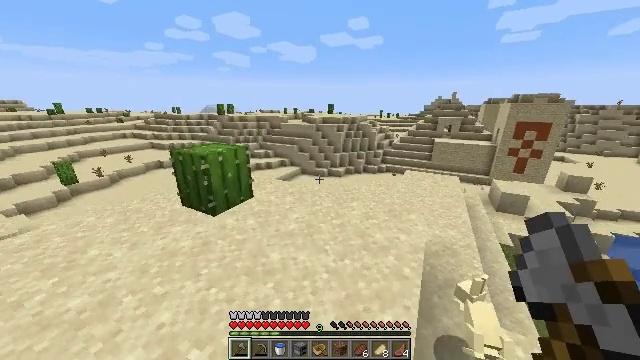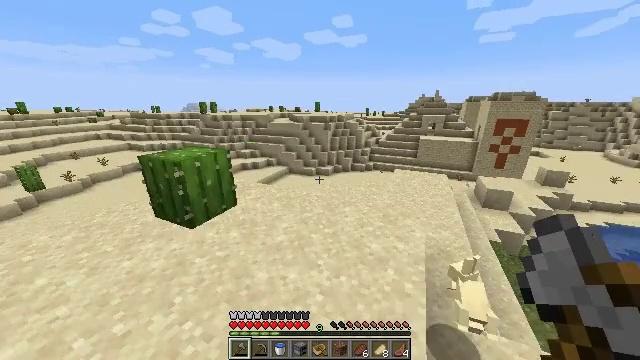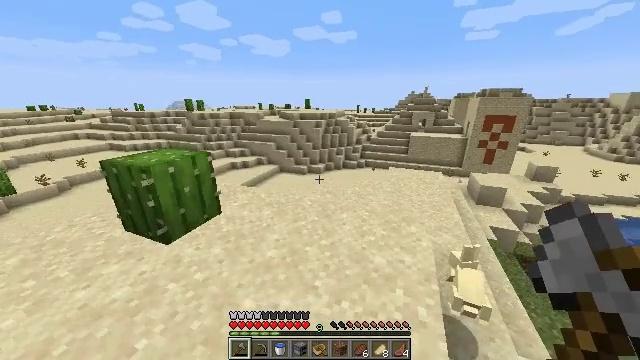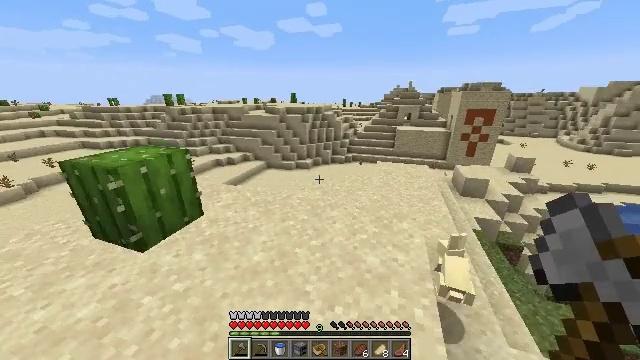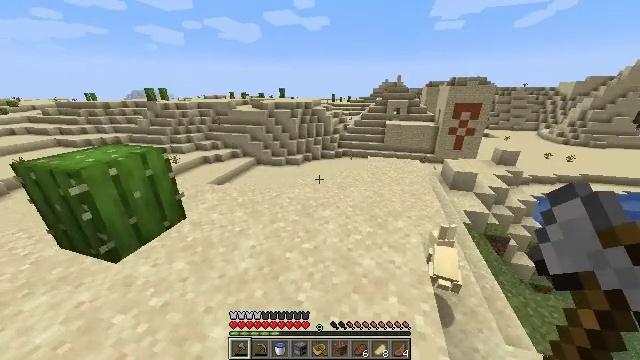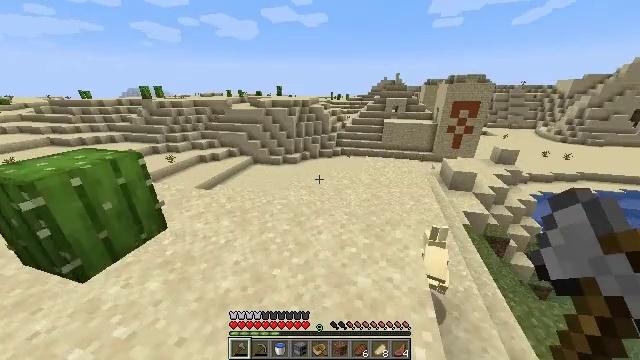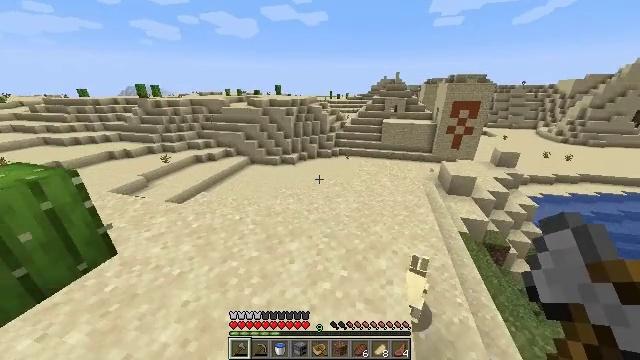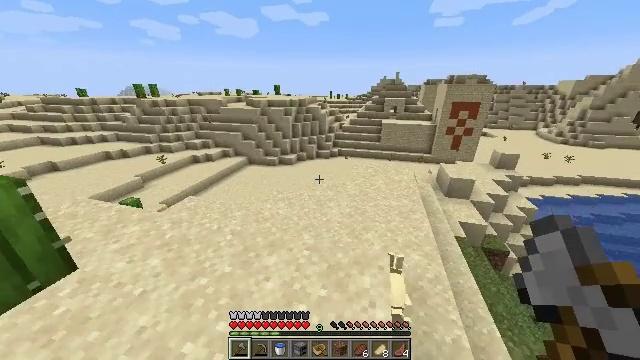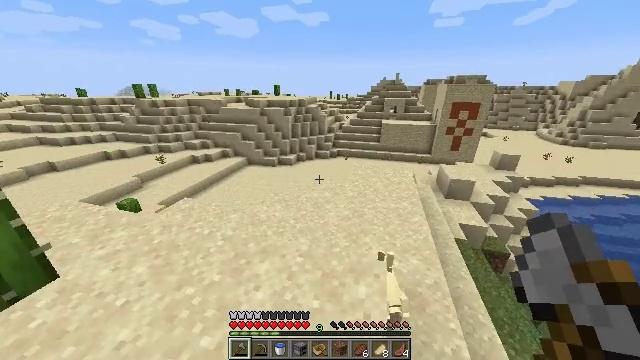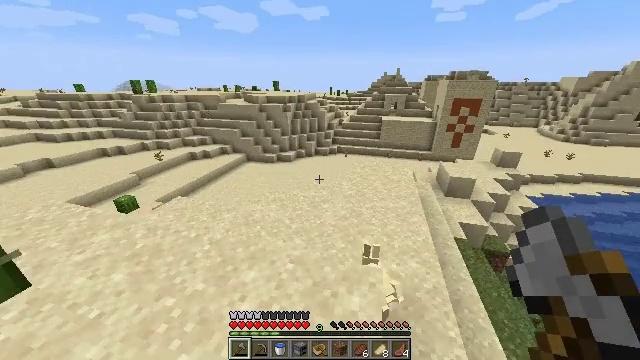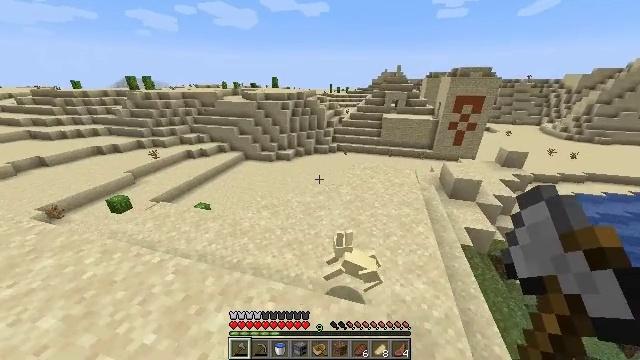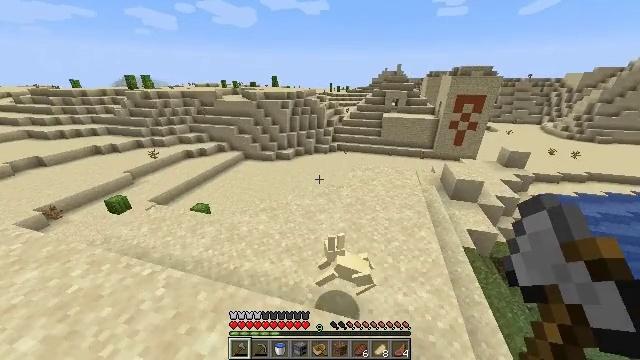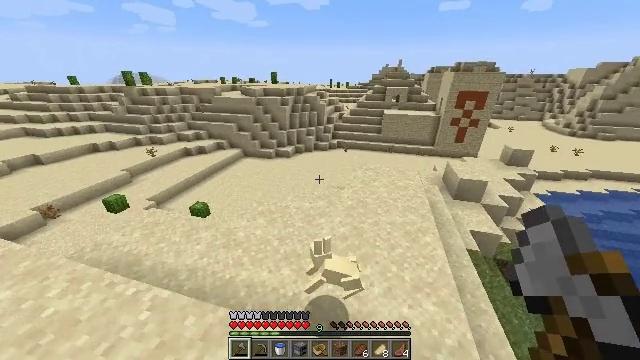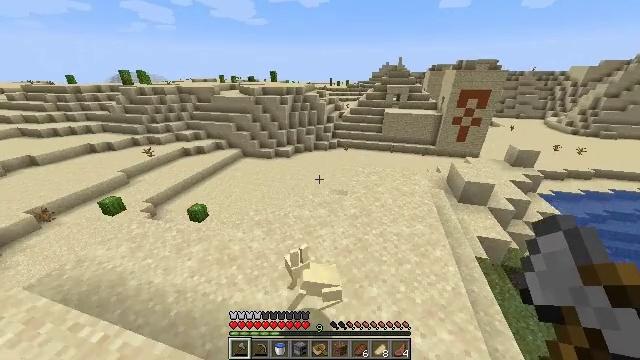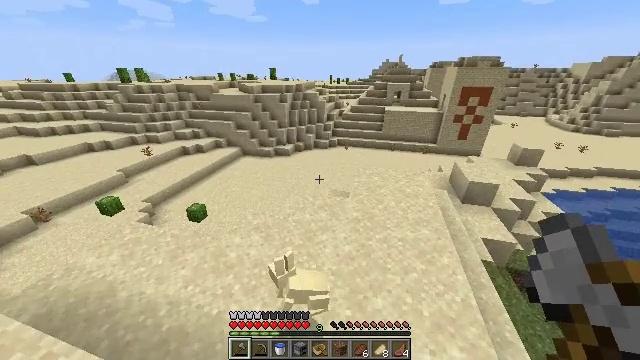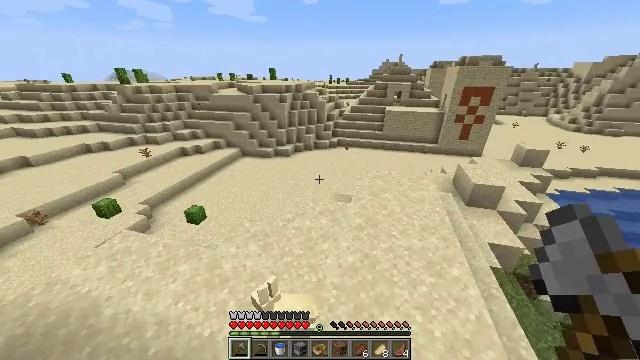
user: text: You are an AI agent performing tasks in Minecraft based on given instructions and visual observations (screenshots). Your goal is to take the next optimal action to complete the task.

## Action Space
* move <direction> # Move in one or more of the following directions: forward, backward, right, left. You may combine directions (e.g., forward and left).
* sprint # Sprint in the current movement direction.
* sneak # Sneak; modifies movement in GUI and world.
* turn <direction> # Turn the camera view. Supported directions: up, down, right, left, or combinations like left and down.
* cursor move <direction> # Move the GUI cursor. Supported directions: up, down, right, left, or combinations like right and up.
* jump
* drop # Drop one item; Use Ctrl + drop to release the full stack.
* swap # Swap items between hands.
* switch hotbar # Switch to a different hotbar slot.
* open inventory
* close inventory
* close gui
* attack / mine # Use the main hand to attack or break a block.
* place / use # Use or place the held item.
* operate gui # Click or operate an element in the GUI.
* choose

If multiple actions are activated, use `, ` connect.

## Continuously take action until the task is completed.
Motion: motion action
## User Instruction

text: Mine blue terracotta.
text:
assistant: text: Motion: move forward, turn right
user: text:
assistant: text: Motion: move forward, turn right
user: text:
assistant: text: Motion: move forward, turn right and down
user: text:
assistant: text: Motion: move forward and move right, turn right and down
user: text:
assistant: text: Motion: move forward and move right
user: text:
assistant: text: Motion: move forward and move right
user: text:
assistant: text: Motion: move forward and move right
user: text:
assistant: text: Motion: move forward
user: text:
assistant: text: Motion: move forward, turn down
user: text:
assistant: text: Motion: move forward
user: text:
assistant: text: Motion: move forward
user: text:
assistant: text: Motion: move forward
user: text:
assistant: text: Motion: move forward
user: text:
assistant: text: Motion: move forward
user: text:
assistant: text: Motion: move forward
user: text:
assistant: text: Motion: move forward
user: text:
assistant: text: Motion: move forward
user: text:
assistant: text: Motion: move forward and move right
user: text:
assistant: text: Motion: move forward and move right
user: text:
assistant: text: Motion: move forward and move right
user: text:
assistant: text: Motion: move forward and move right, turn left and down
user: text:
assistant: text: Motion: move forward and move right, turn left and down
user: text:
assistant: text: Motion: move forward, turn right and down
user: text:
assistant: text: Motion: move forward, turn right and down
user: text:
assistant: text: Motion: move forward, turn right
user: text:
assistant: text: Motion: move forward and move right, turn right
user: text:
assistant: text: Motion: move forward and move right
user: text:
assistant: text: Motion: move forward and move right, turn right and up
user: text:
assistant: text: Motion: move forward and move right, turn right and up
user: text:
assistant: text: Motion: move forward and move right, turn right